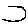
Label: hexagon